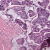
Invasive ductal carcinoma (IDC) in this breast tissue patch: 1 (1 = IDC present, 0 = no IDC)